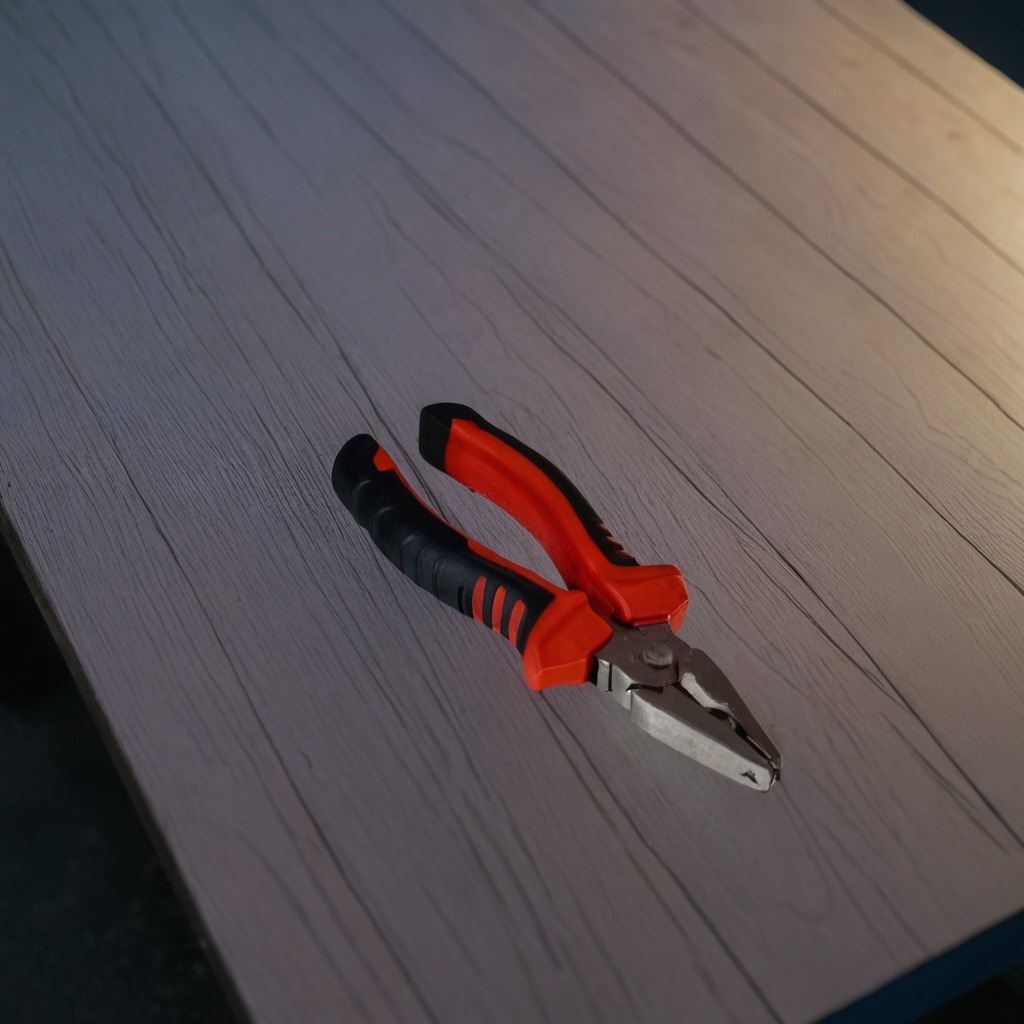
A plier is lying on the old table.